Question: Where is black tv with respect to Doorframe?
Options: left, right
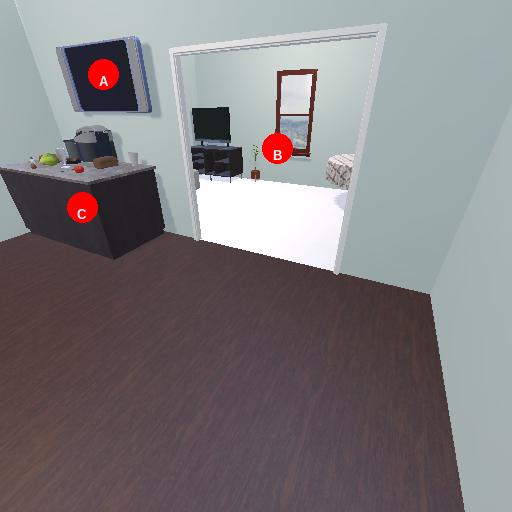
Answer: left